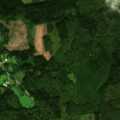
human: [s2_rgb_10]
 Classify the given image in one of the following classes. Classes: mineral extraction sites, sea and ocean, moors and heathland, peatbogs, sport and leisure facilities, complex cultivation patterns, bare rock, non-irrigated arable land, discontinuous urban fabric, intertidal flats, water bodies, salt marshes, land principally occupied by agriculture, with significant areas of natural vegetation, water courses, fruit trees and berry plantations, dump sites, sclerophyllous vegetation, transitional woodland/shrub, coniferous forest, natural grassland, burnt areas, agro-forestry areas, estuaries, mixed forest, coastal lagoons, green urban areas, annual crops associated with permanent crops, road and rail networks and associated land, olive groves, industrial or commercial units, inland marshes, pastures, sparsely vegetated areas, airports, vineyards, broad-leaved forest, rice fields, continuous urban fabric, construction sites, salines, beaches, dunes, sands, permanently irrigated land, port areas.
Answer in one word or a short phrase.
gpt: coniferous forest, mixed forest